Question: I agree foreach loop reduces typing and good for readability.
A little backup, I work on low latency application development and receive 1Million packets to process per second. Iterating through a million packets and sending this information across to its listeners. I was using foreach loop to iterate through the set of listeners.
Doing profiling i figured there are a lot of created to execute foreach loop. Converting foreach loop to index based foreach I observed a huge drop in the number of objects created there by reducing no. of GC's and increasing application throughput.
: (Sorry for confusion, making this Q more clearer)
For example i have list of listeners(fixed size) and i loop through this forloop a million times a second. Is foreach an overkill in java?
Example:
'''
for(String s:listOfListeners)
{
// logic
}
'''
compared to
'''
for (int i=0;i<listOfListeners.size();i++)
{
// logic
}
'''
Profiled screenshot for the code
'''
for (int cnt = 0; cnt < 1_000_000; cnt++)
{
for (String string : list_of_listeners)
{
//No Code here
}
}
'''

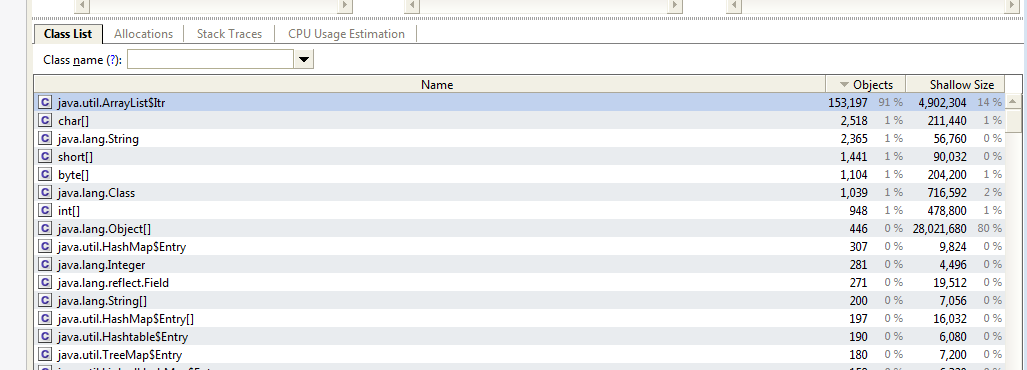
Answer: EDIT: Answering the vastly different question of:
> For example i have list of listeners(fixed size) and i loop through this forloop a million times a second. Is foreach an overkill in java?
That depends - does your profiling actually show that the extra allocations are ? The Java allocator and garbage collector can do a of work per second.
To put it another way, your steps should be:
1. Set performance goals alongside your functional requirements
2. Write the simplest code you can to achieve your functional requirements
3. Measure whether that code meets the functional requirements
4. If it doesn't: Profile to work out where to optimize Make a change Run the tests again to see whether they make a significant difference in your meaningful metrics (number of objects allocated probably isn't a meaningful metric; number of listeners you can handle probably is) Go back to step 3.
in your case, the enhanced for loop is significant. I wouldn't assume that it is though - nor would I assume that the creation of a million objects per second is significant. I would measure the metrics before and after... and make sure you have concrete performance goals before you do anything else, as otherwise you won't know when to stop micro-optimizing.
---
> Size of list is around a million objects streaming in.
So you're creating iterator object, but you're executing your loop body a million times.
> Doing profiling i figured there are a lot of Iterator objects created to execute foreach loop.
Nope? Only a iterator object should be created. <URL>:
> The enhanced for statement is equivalent to a basic for statement of the form:
'''
for (I #i = Expression.iterator(); #i.hasNext(); ) {
VariableModifiersopt TargetType Identifier =
(TargetType) #i.next();
Statement
}
'''
As you can see, that calls the 'iterator()' method , and then calls 'hasNext()' and 'next()' on it on each iteration.
Do you think that extra object allocation will actually hurt your performance significantly?
How much do you value readability over performance? I take the approach of using the enhanced for loop wherever it helps readability, until it proves to be a performance problem - and my personal experience is that it's hurt performance significantly in anything I've written. That's not to say that would be true for all applications, but the position should be to only use the less readable code after proving it will improve things significantly.